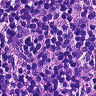
Metastatic tissue present: no